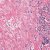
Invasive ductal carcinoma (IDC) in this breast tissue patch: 1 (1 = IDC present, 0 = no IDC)